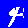
Digit: 4